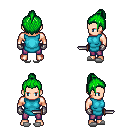
a pixel art fantasy rpg character, male body template, human, light skin, teal tunic, magenta pants, green short topknot hairstyle, metal gloves, white slippers, dagger, four views (front, back, left, right), 2x2 character sprite sheet, small pixel art, hard edges, no anti-aliasing